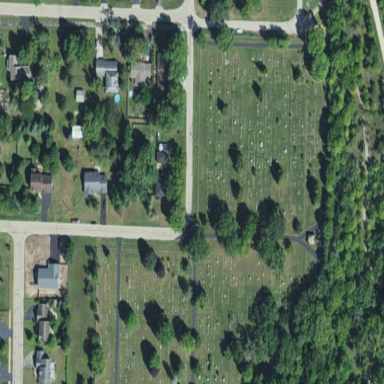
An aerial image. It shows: Cemetery.